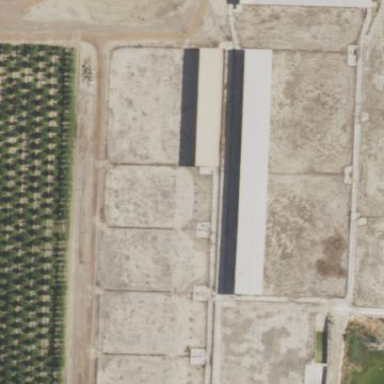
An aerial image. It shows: Farm.